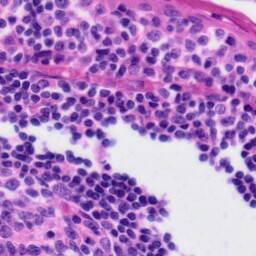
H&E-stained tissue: Tonsil